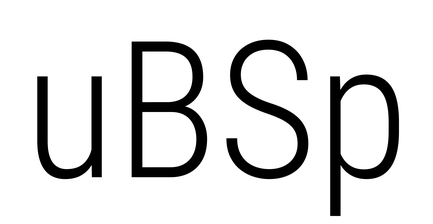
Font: Roboto_Condensed_Light